Field crop: tomato
Growth stage: 2
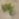
Species: solanum